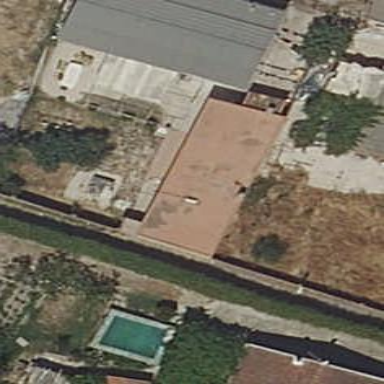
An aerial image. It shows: Detached building.